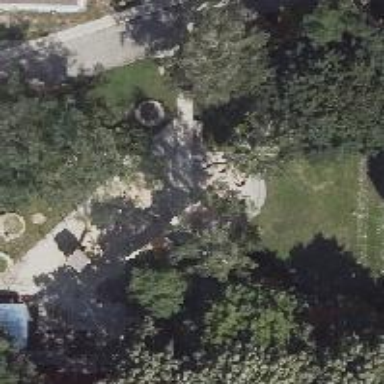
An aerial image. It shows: Playground area for leisure land.